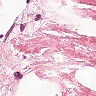
Metastatic tissue present: yes